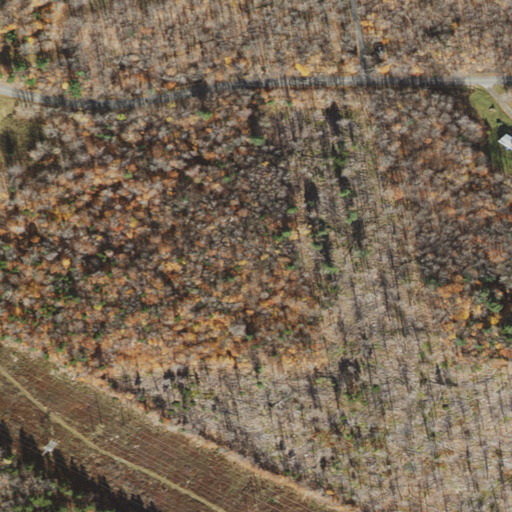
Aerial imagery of mountain in Massachusetts named Porter Hill containing deciduous forest, grassland, mixed forest, open development, and shrub